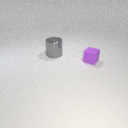
small purple rubber cube to the right of large gray metal cylinder